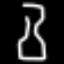
Label: hourglass